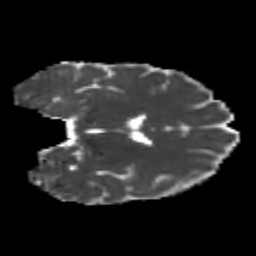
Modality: MD
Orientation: coronal
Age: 20
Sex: female
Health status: healthy
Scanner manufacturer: philips
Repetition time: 7.476 s
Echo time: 0.08753 s